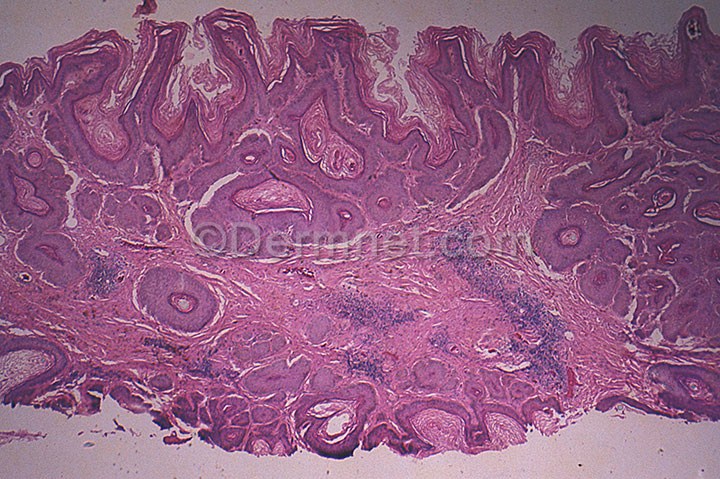
Disease: Seborrheic Keratoses and other Benign Tumors